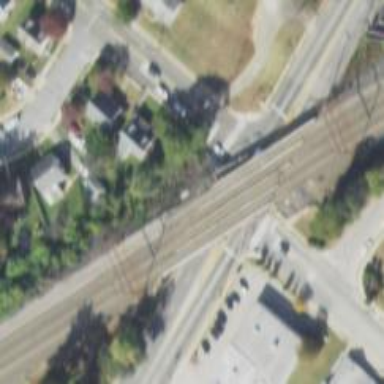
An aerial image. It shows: Bridge with electrified railway tracks featuring contact line.